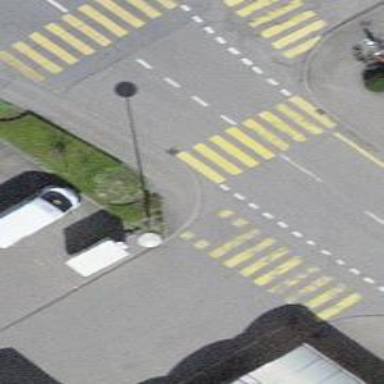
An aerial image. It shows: Zebra crossing on footway.